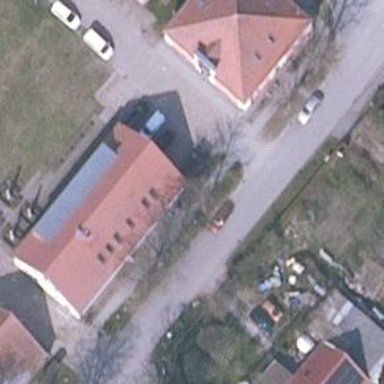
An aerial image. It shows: Farm shop.